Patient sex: M
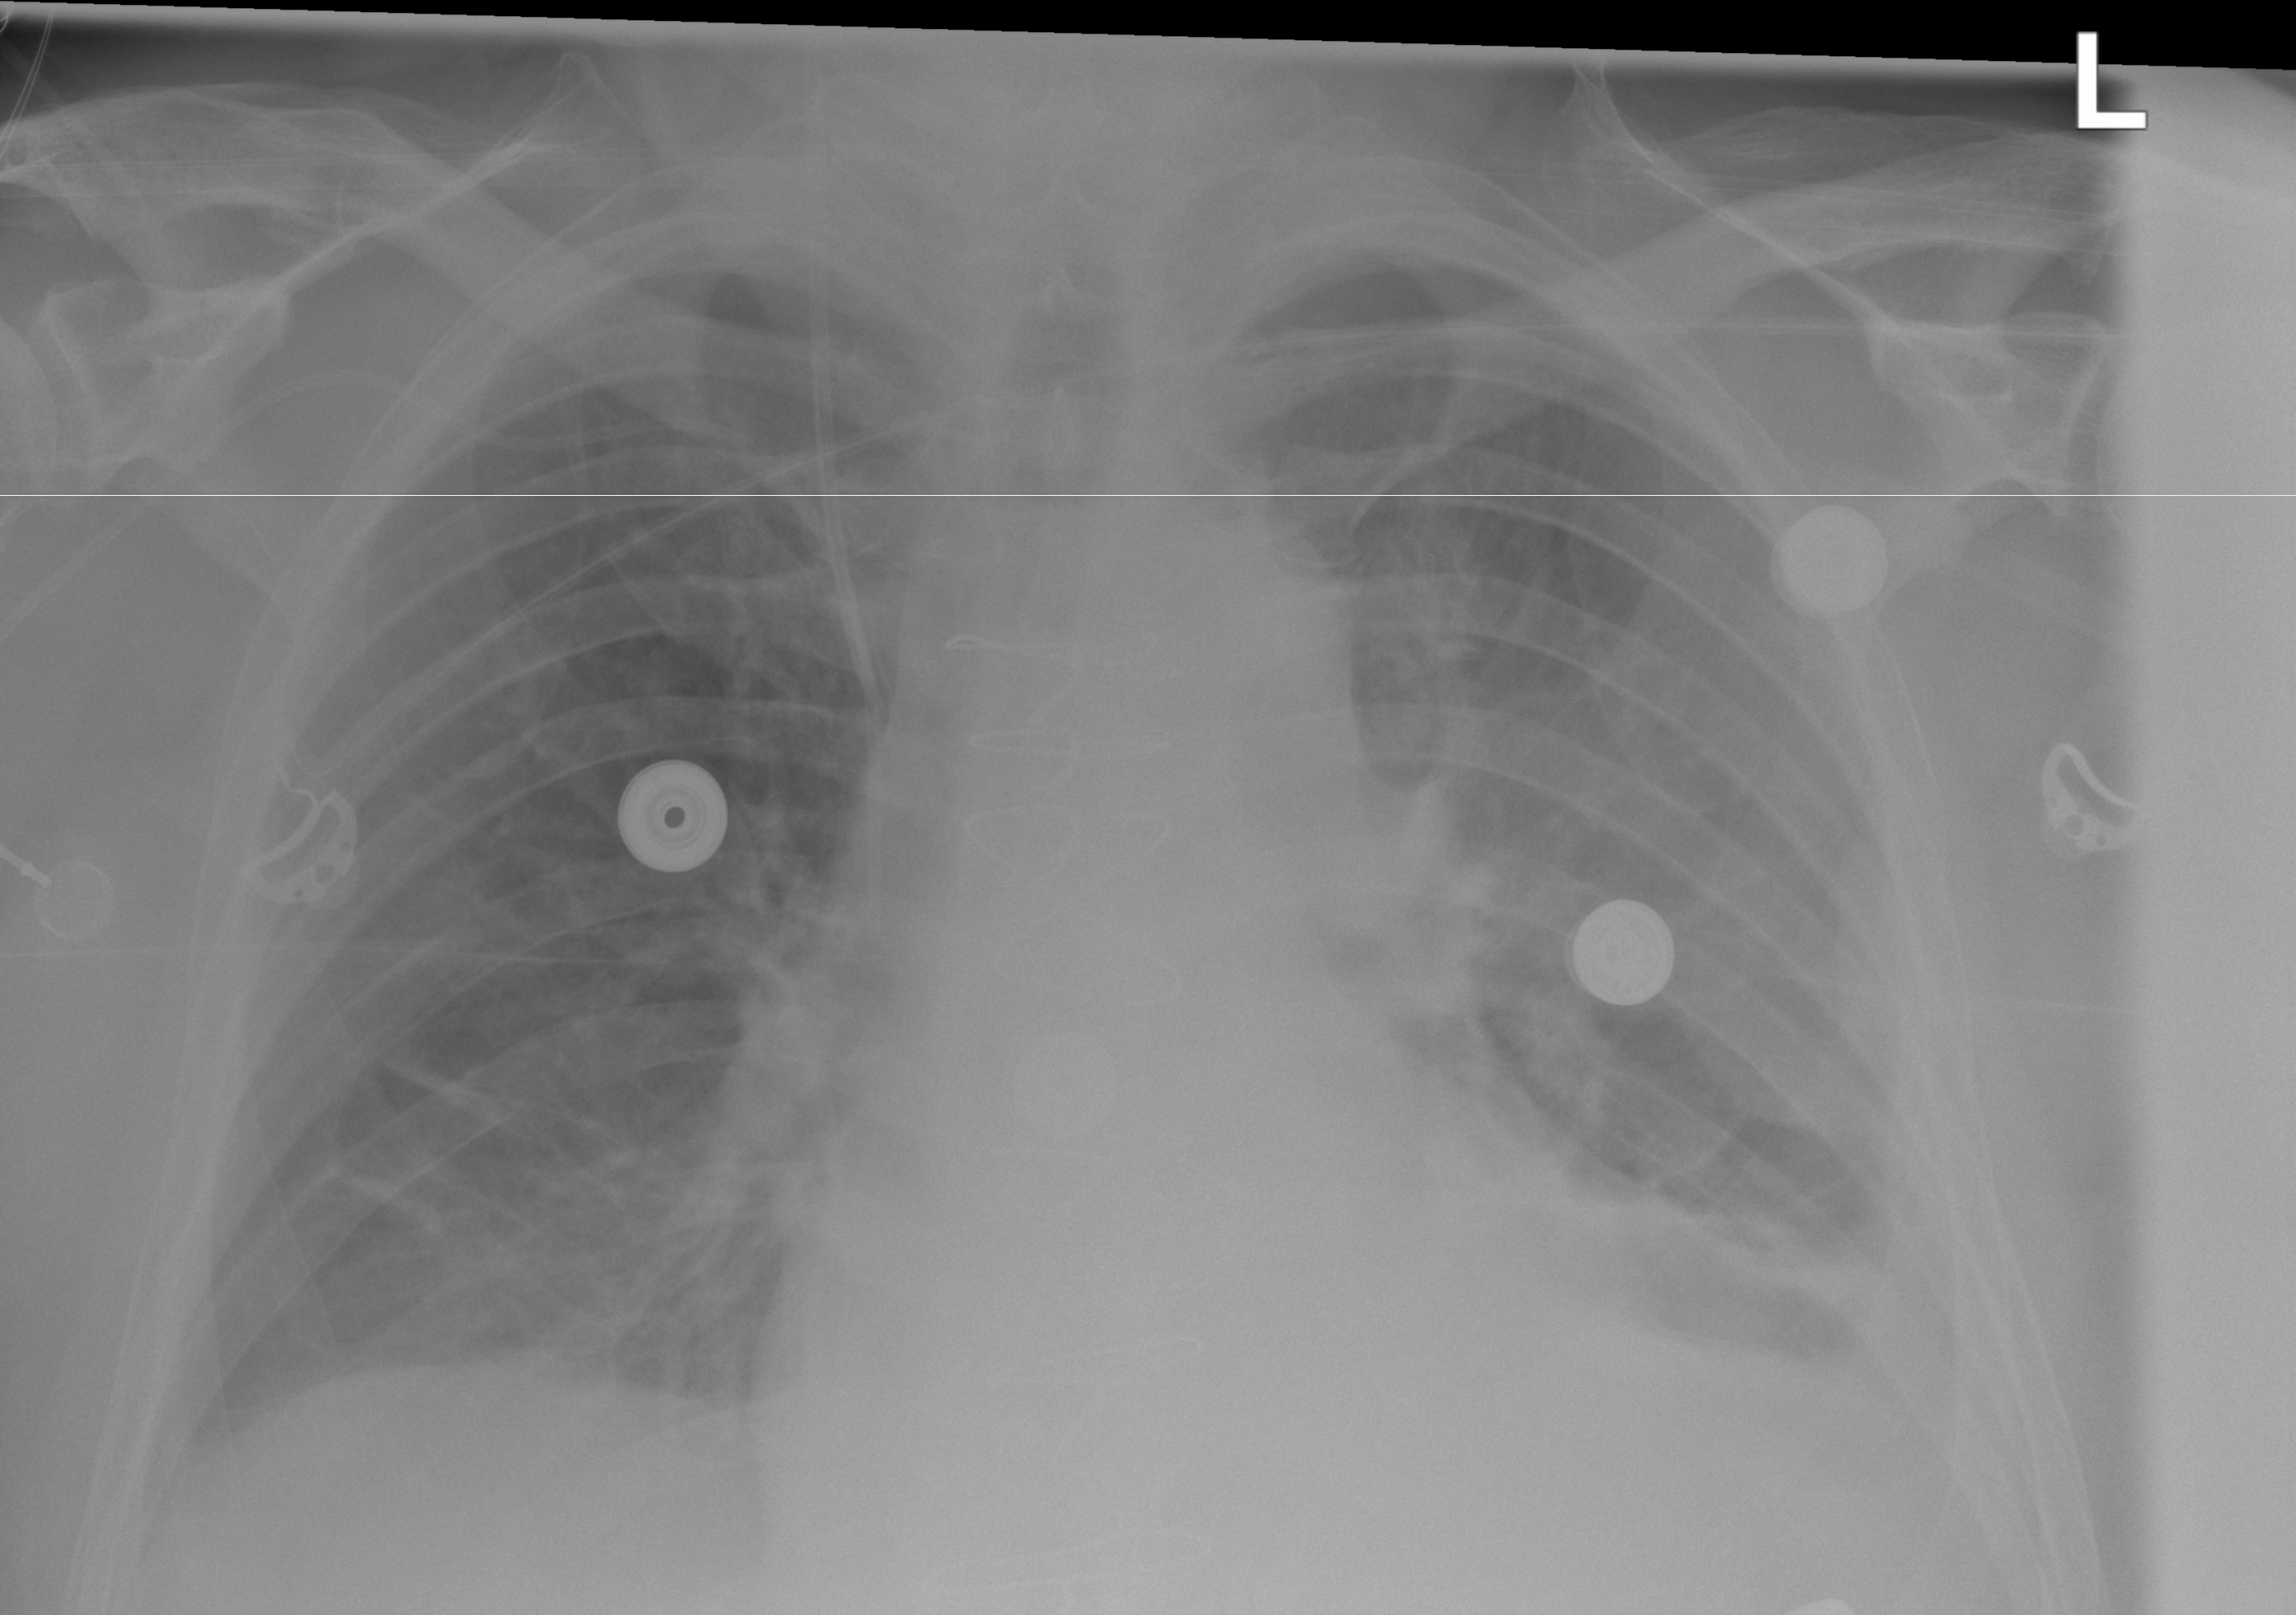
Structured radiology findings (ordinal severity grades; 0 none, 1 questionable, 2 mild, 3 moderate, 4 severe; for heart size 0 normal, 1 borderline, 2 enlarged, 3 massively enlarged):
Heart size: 1
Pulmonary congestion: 0
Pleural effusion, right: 0
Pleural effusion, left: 2
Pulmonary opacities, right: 0
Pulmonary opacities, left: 0
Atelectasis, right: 0
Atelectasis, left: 2